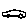
Label: car